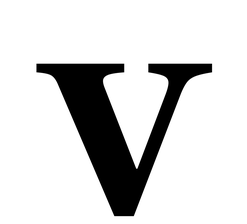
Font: LibreCaslonText_SemiBold